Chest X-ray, PA view. Patient: 42 years old, sex F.
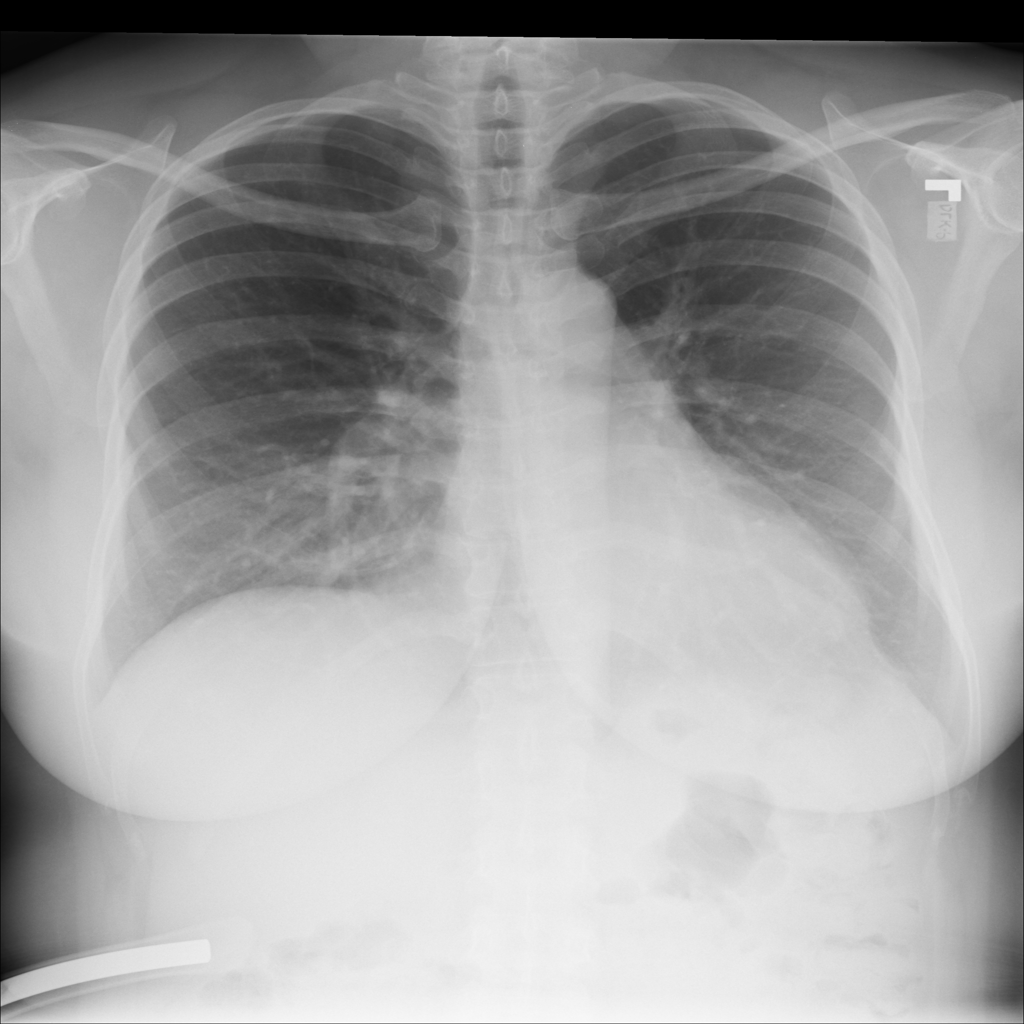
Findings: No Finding